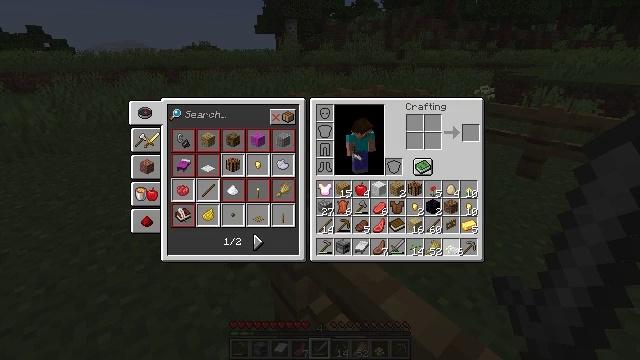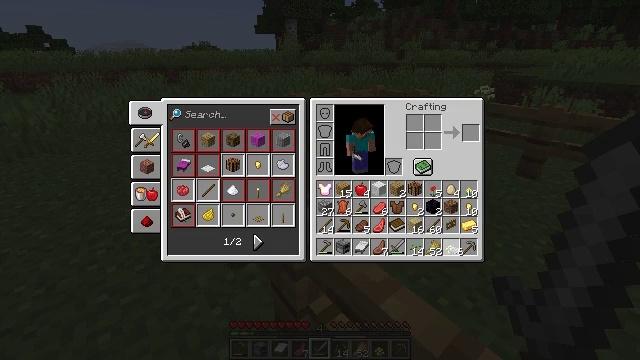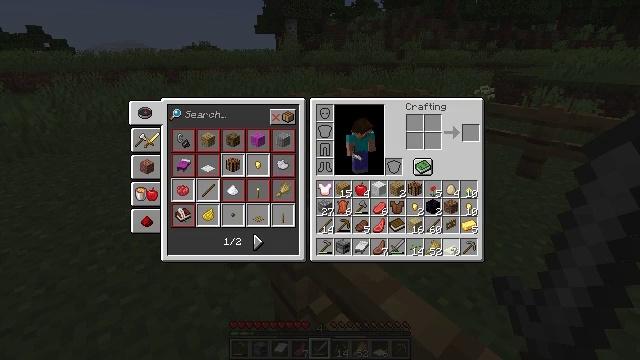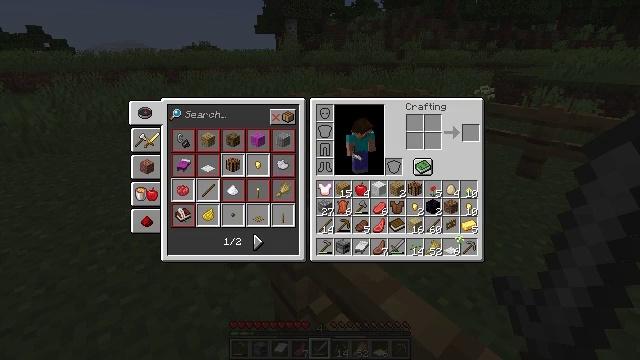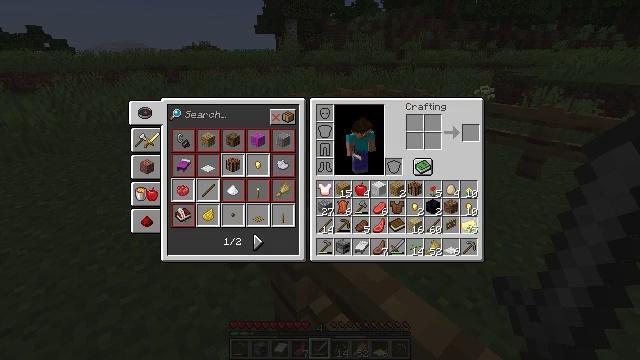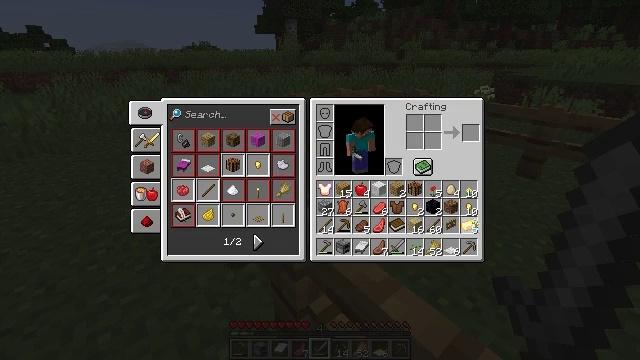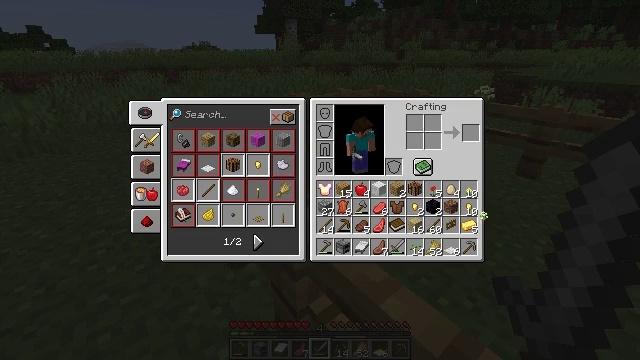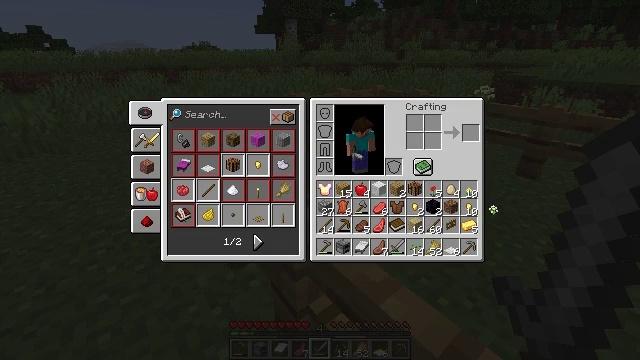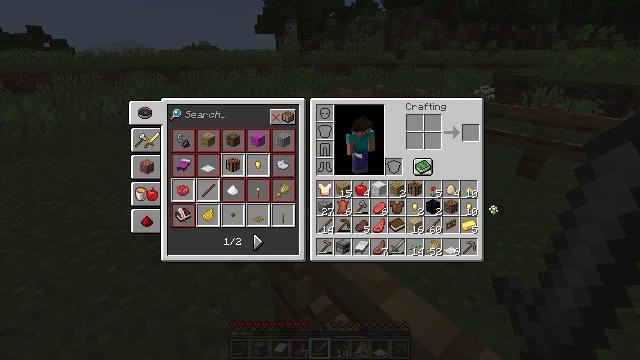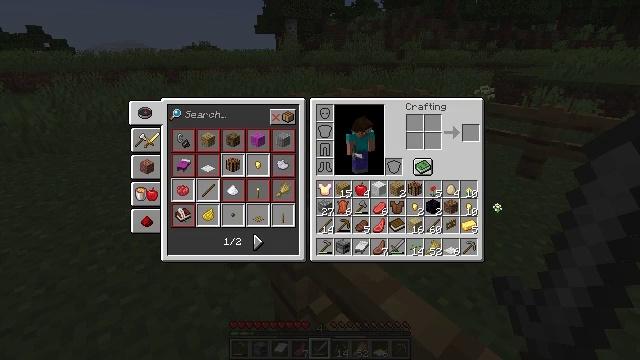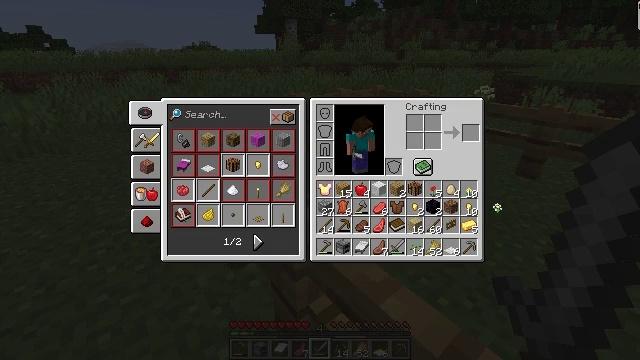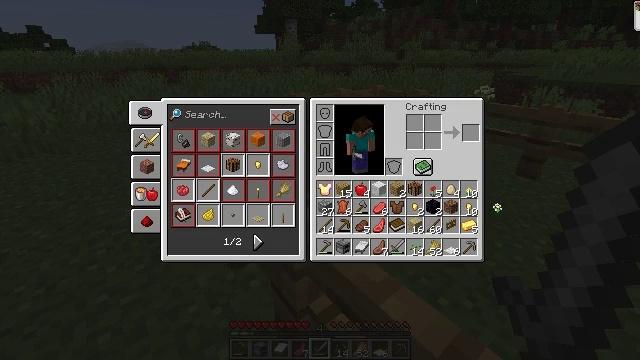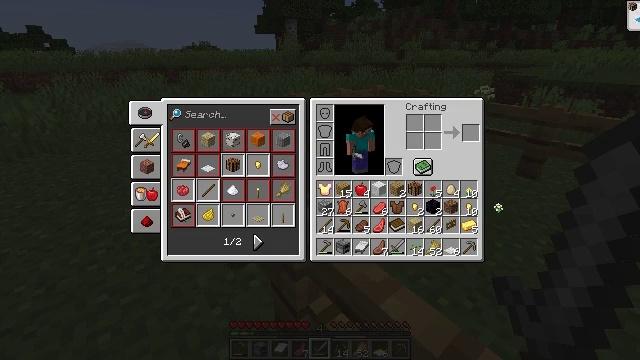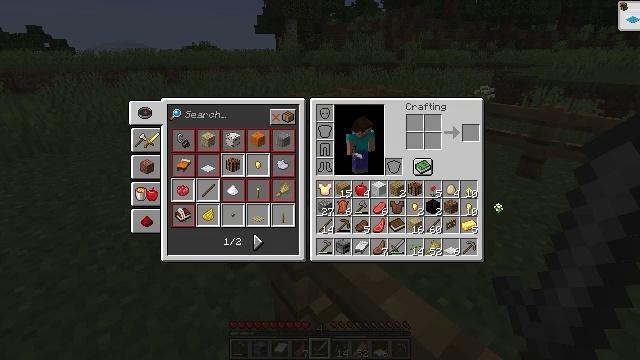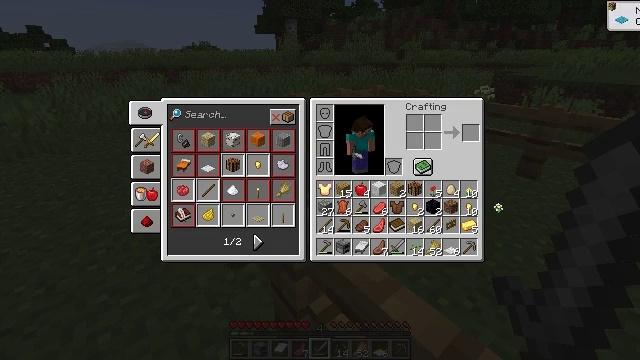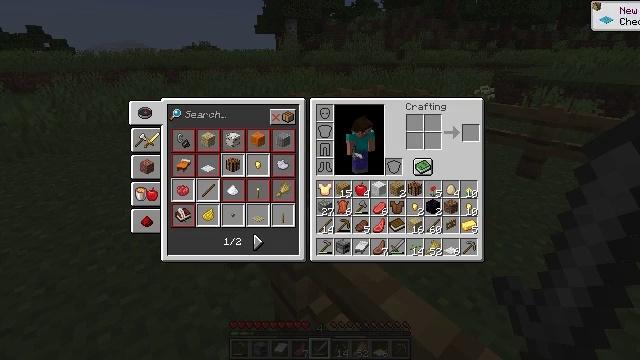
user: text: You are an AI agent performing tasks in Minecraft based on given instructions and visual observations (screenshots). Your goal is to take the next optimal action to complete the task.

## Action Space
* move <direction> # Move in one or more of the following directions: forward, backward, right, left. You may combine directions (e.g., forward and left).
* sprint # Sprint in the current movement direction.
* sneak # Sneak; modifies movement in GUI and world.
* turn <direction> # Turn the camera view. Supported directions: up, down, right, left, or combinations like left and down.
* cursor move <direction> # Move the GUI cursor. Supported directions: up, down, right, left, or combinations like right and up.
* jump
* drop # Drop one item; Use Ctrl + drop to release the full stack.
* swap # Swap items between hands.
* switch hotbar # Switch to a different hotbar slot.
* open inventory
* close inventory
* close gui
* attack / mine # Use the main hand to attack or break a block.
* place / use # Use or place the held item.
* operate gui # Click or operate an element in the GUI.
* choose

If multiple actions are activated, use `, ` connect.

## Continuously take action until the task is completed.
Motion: motion action
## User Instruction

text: Drop an azure bluet.
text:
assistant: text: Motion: operate gui
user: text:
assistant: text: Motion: no_op
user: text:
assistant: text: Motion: cursor move up
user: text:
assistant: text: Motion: cursor move right and up
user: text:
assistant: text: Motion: no_op
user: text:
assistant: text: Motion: cursor move right and up
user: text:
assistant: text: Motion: cursor move right
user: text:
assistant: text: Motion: no_op
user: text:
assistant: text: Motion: no_op
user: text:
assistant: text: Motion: no_op
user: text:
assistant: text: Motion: no_op
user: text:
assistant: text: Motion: operate gui
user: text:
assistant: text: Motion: operate gui
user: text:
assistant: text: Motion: operate gui
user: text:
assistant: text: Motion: no_op
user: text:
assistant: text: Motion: no_op
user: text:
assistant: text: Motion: no_op
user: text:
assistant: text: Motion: no_op
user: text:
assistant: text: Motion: no_op
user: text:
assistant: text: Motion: no_op